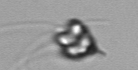
Label: Pyramimonas_longicauda